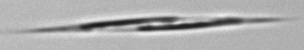
Label: Calciosolenia_brasiliensis